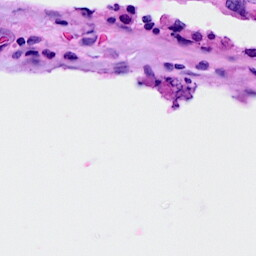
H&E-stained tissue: Breast